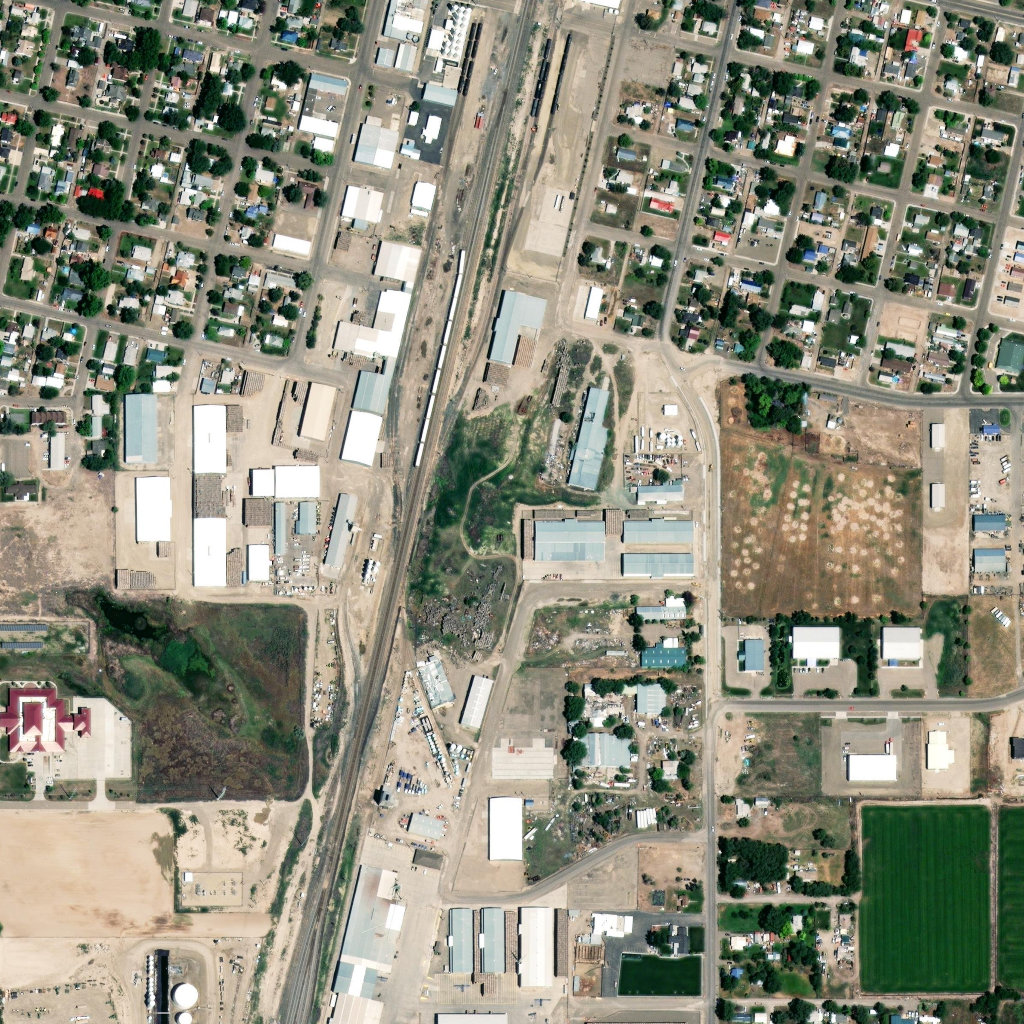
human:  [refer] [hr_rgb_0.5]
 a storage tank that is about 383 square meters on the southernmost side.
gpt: <box>[[16, 96, 19, 98, 0]]</box>